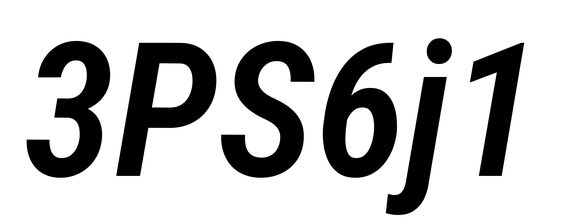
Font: Roboto-Italic_Condensed_SemiBold_Italic